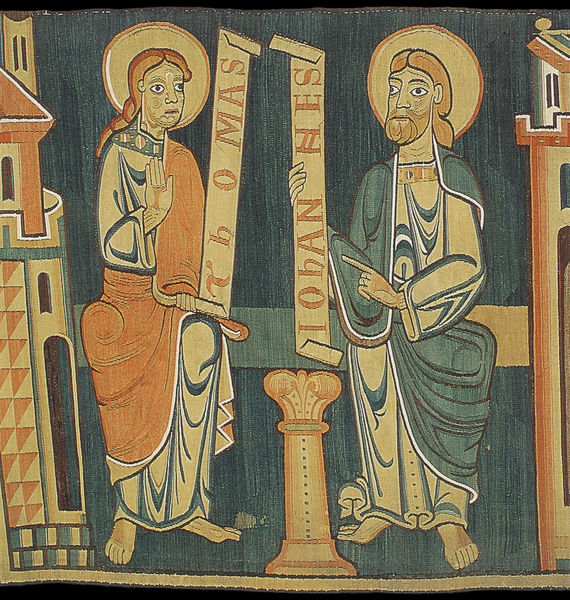
Titel: Christus-Apostel-Teppich
Institution: Halberstadt, Domschatz
Schlagwörter: blau, hand, mann, stadt, finger, männer, säule, gebäude, haus, rot, teppich, bart, architektur, band, johannes, häuser, kirche, haare, mantel, turm, schrift, thomas, tor, glaube, religion, heiligenschein, nimbus, jesus, christlich, segen, schriftrolle, heilige, jünger, heilig, gruß, weben, ikone, schriftband, apostel, byzanz, häbräisch, korona, ikonenmalerei, tur